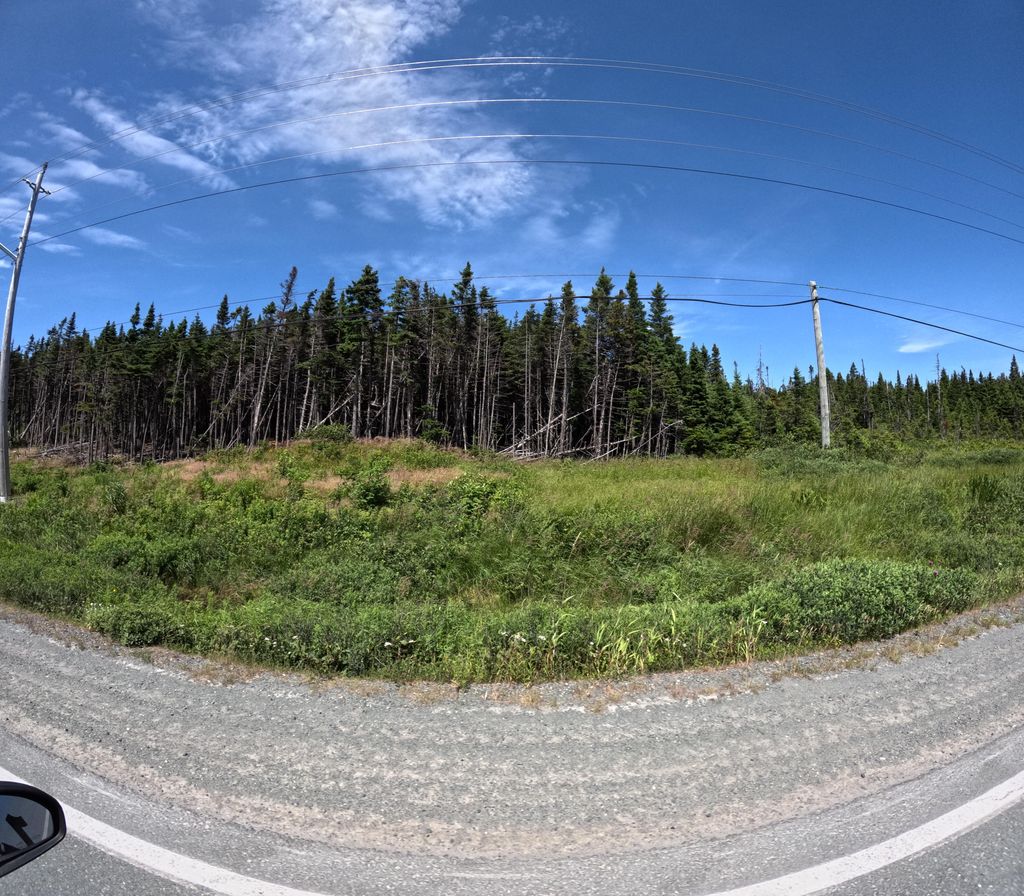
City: st_johns